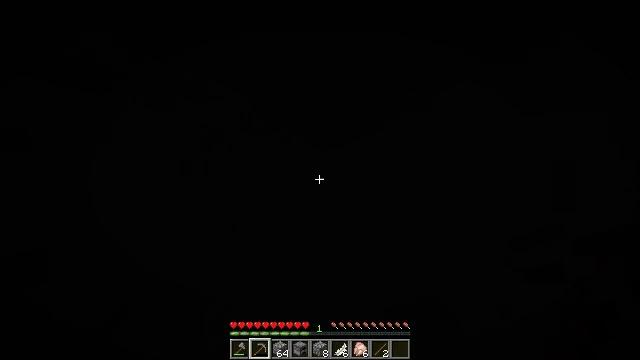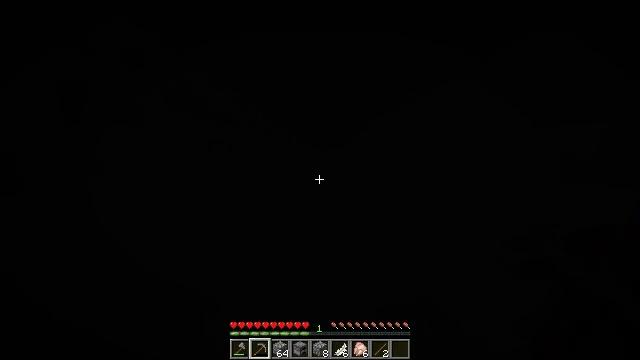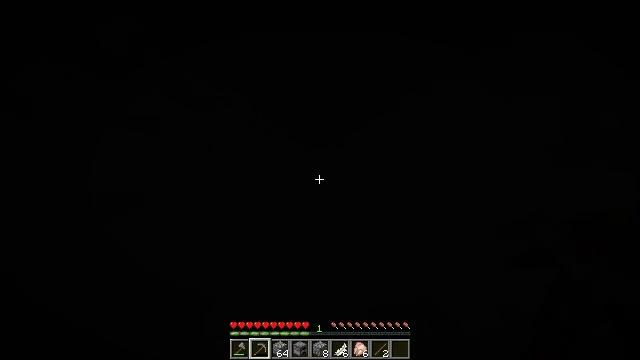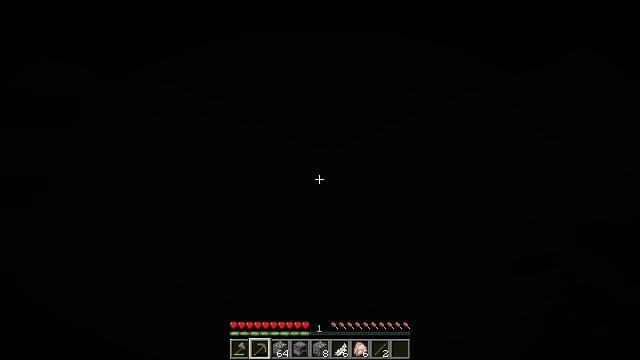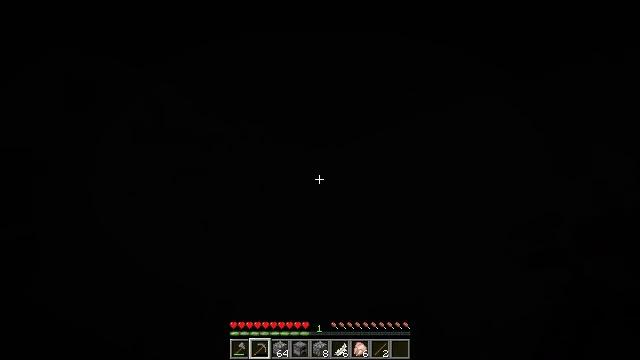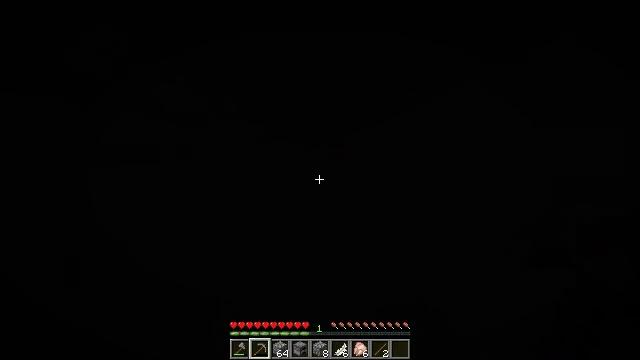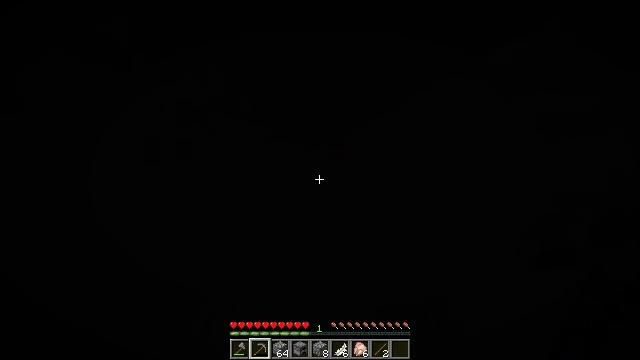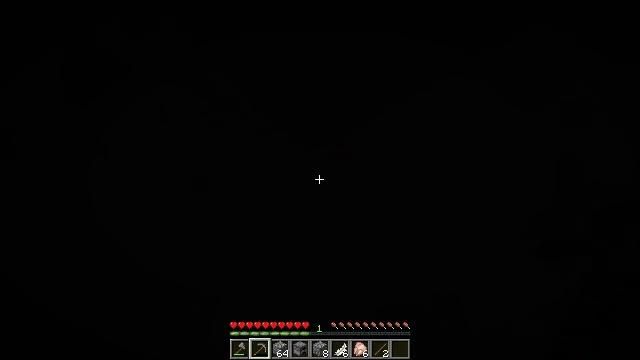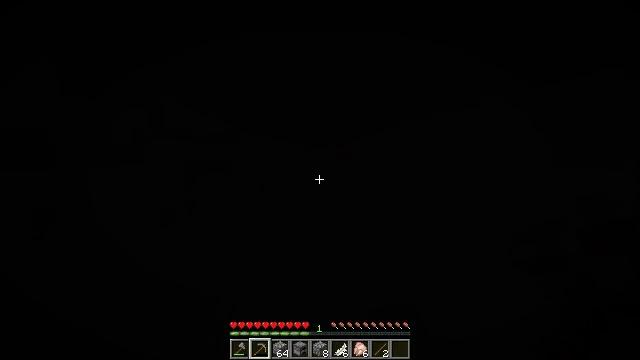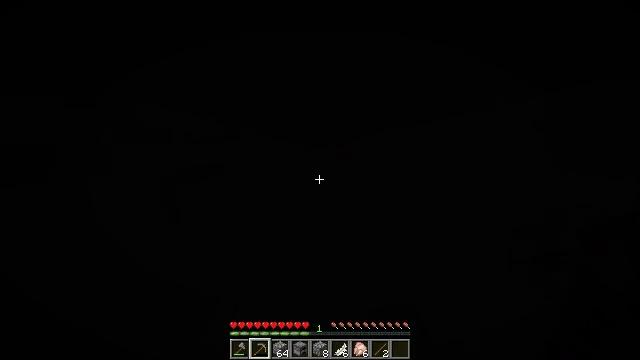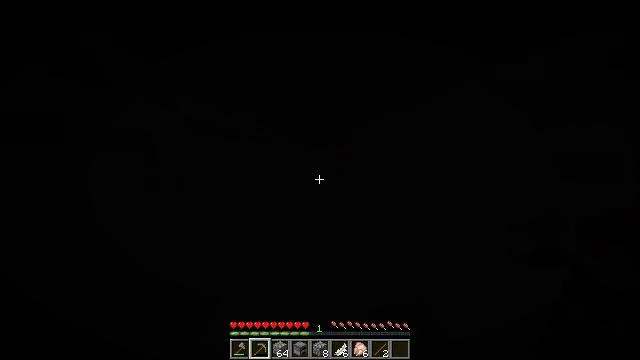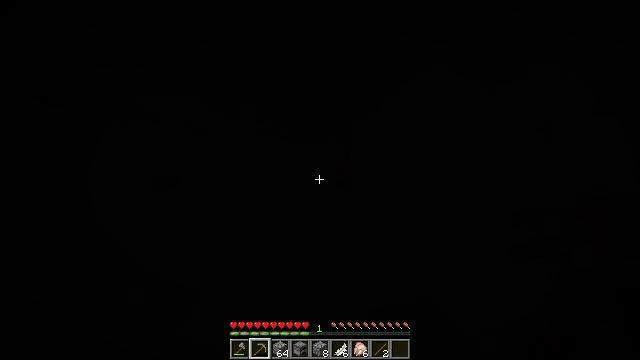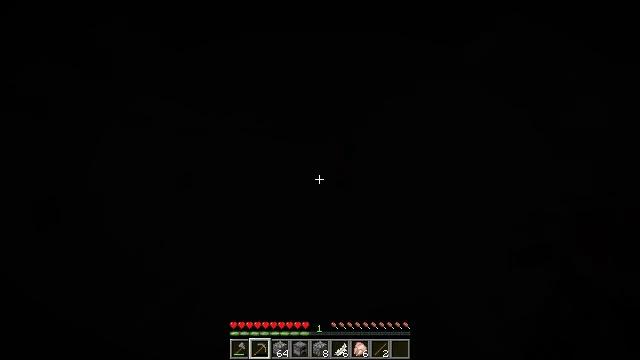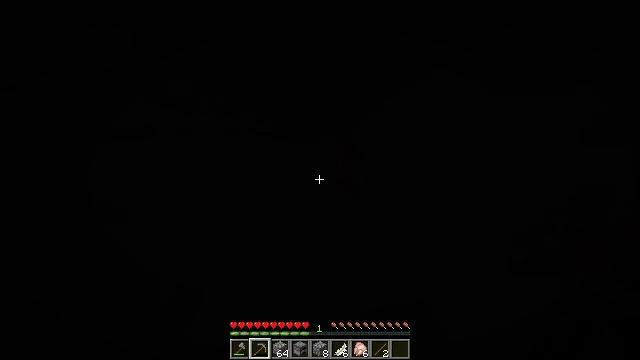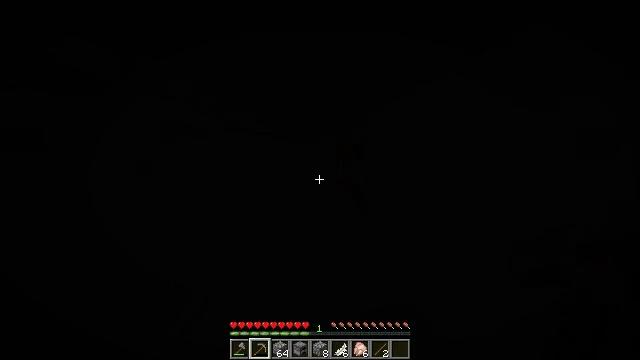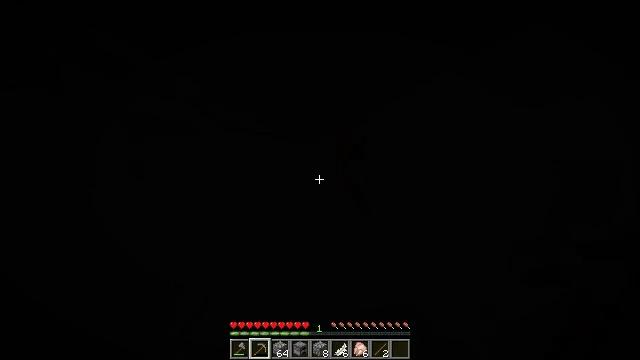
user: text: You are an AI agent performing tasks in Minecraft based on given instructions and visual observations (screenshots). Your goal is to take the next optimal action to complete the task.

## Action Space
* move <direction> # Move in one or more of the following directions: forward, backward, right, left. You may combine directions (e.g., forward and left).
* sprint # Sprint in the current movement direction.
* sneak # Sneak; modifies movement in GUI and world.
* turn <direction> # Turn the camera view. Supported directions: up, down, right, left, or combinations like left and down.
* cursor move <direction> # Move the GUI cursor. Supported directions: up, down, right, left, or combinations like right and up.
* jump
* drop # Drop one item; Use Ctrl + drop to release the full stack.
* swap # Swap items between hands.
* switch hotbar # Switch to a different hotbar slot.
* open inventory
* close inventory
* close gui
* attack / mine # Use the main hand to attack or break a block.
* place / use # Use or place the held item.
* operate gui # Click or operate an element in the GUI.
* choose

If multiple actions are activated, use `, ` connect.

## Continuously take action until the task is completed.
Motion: motion action
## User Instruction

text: Craft charcoal by smelting logs in a furnace.
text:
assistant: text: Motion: move forward, sprint, turn right
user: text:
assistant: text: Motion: move forward, sprint
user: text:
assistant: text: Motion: move forward, sprint, jump
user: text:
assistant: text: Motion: move forward, sprint, jump
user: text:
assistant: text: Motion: move forward, sprint, jump
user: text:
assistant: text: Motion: move forward, sprint
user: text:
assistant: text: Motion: move forward, sprint
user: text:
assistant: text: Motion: move forward, sprint, jump
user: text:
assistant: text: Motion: move forward, sprint, jump
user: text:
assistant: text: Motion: move forward, sprint
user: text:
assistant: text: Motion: move forward, sprint
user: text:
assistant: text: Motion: move forward, sprint
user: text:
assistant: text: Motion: move forward, sprint
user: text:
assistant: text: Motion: move forward, sprint
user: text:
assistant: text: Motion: move forward, sprint
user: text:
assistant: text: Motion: move forward, sprint, turn right
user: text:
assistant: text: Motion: move forward, turn right
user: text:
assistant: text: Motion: move forward, turn right
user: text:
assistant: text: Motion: move forward, turn right
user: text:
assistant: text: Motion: move forward, turn right
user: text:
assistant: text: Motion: move forward, turn right and down
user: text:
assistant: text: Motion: move forward, turn right and down
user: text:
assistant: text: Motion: turn right and up
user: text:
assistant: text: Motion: turn right, use / place
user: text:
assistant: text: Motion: use / place
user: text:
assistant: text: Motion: use / place
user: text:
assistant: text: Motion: use / place
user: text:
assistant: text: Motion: turn right
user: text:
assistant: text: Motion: cursor move right, open gui
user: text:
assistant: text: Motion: cursor move left